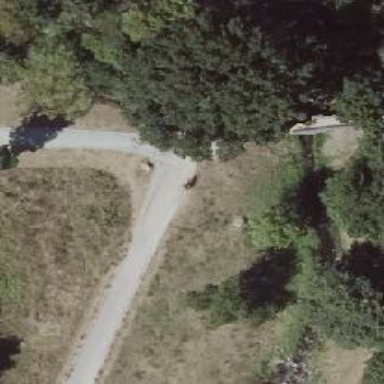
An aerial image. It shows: Concrete bridge over path.